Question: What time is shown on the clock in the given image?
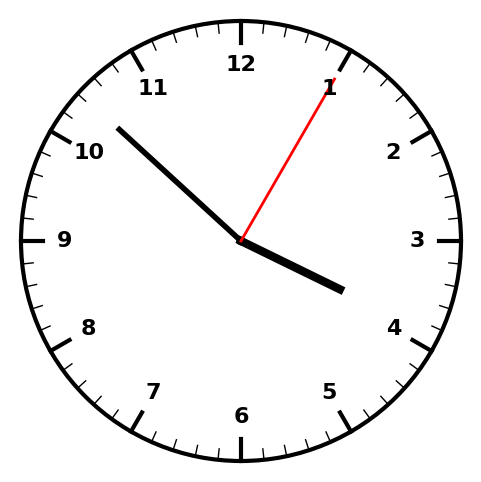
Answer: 03:52:05